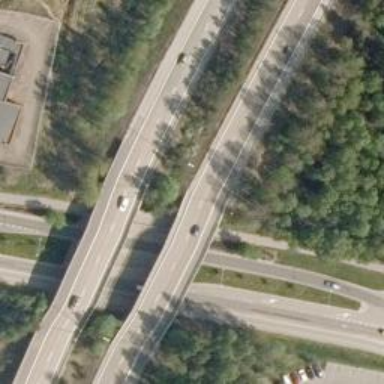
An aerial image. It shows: Motorway bridge with asphalt surface.